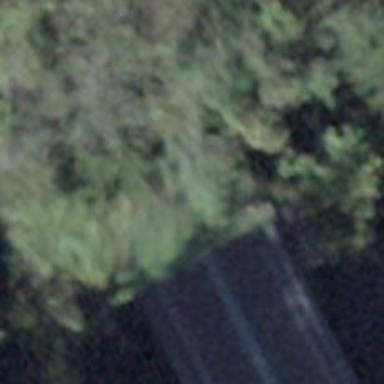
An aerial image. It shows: Asphalt bridge on trunk highway that is designated as motorroad.